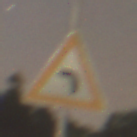
Verkehrszeichen: KurveLinks
Umgebung: Outdoor, Suburban
Tageszeit: Night
Wetter: Clear
Licht: Artificial
Jahreszeit: NotSpecified
Kontrast: MediumContrast